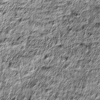
Label: not_dusty